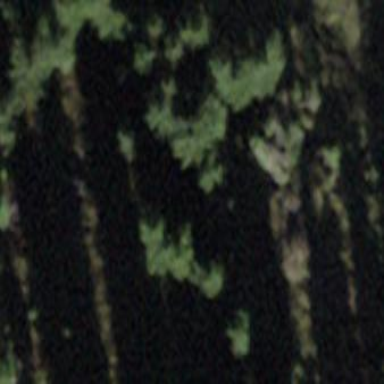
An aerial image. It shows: Forest area.